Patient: sex M, age 52
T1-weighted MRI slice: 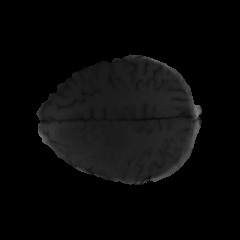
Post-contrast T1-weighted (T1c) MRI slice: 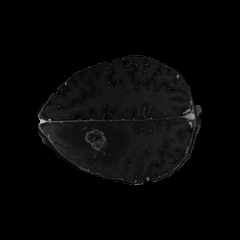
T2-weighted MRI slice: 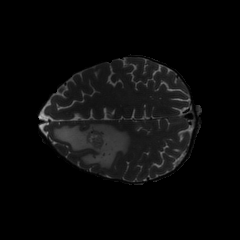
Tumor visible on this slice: yes
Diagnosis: Glioblastoma, IDH-wildtype
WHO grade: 4